Question: I have make a gridview in which i have added images . But my problem is that it is showing very small size of gridview with only 3 images in it like in the picture and i want to show 9 images in it.
s
But i want that the gridview size to be fill parent that is below photos and above bottom scroll bar.
I am using the following xml for it
'''
<RelativeLayout android:layout_height="fill_parent"
android:layout_width="fill_parent" android:layout_above="@+id/LinearLayouToolbar"
android:layout_below="@+id/linearLayout3">
<ScrollView android:layout_height="200dp"
android:layout_width="320dp" android:id="@+id/scrollView1"
android:layout_alignParentTop="true" android:layout_alignParentLeft="true">
<GridView android:horizontalSpacing="10dp"
android:columnWidth="80dp" android:verticalSpacing="20dp"
android:stretchMode="columnWidth" android:padding="10dp"
android:id="@+id/GridView01" android:fastScrollEnabled="true"
android:layout_gravity="fill|center" android:numColumns="auto_fit"
android:layout_marginBottom="0dp" android:layout_width="wrap_content"
android:layout_height="wrap_content"></GridView>
</ScrollView>
</RelativeLayout>
'''
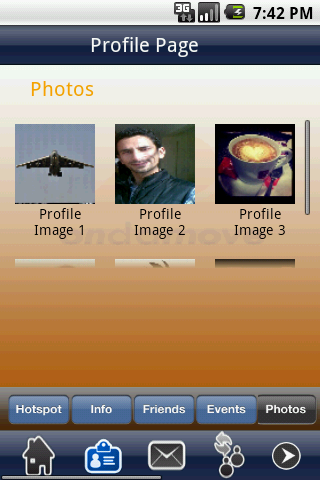
Answer: Correct your scroll view width and height as:
'''
<ScrollView android:layout_height="fill_parent"
android:layout_width="fill_parent" android:id="@+id/scrollView1"
android:layout_alignParentTop="true" android:layout_alignParentLeft="true">
'''
Otherwise remove the ScrollView, just give GridView inside the RelativeLayout.